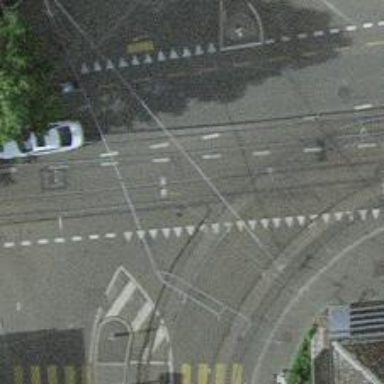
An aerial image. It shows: Tram level crossing on railway.